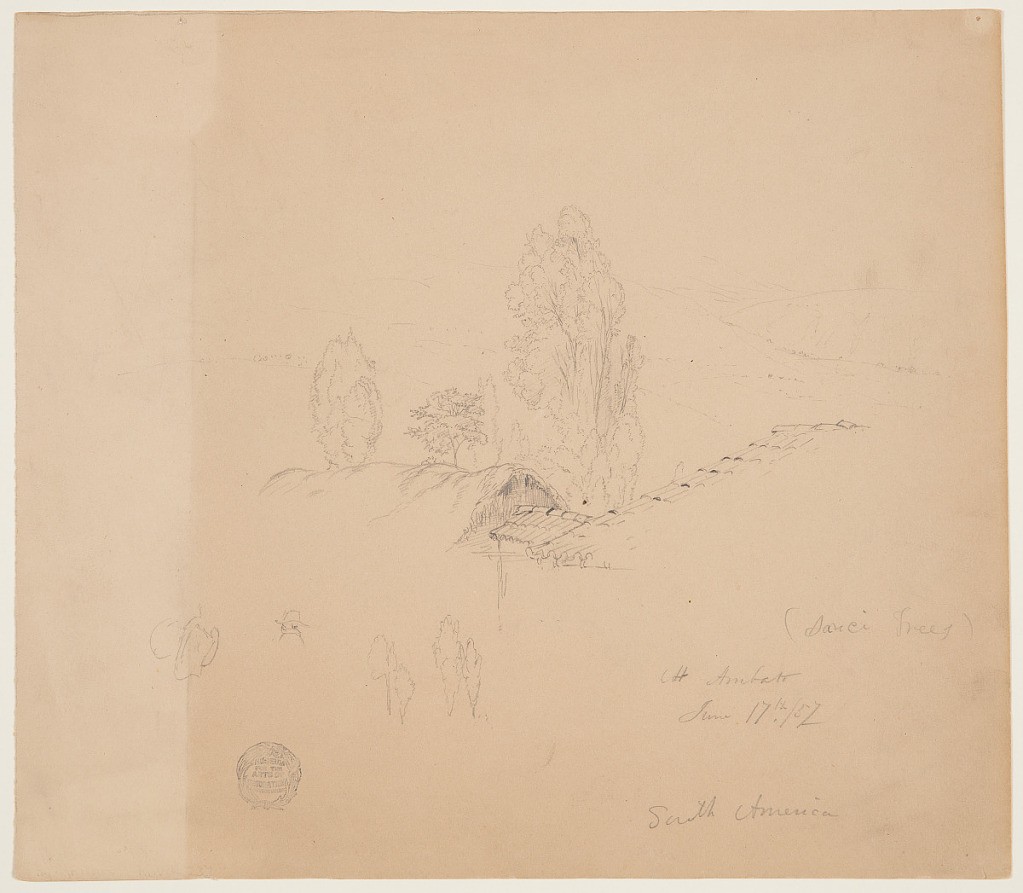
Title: Roofs and Treetops in Ambato, Ecuador
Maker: Frederic Edwin Church, American, 1826–1900
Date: June 17, 1857
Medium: Graphite on tan wove paper
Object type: Drawing
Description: Landscape sketch showing a view of roofs and treetops in Ambato, Ecuador and the surrounding, mountainous landscape. In the foreground at center, a portion of a tiled roof is visible at right with an awning that leads to a thatched roof at left. Behind them, multiple trees are visible including one--at center--that is particularly tall. At lower left, a small sketch of a man wearing a brimmed hat and a bandana is visible beside four trees that resemble cypresses.